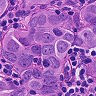
Metastatic tissue present: yes